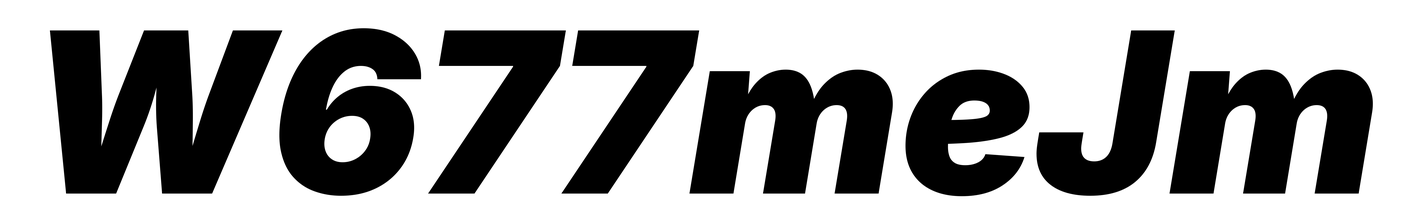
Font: Inter-Italic_Black_Italic